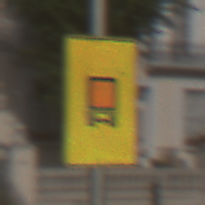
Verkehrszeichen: KennzeichnungspflichtigeFahrzeugeGefaehrlicheGueterOhnePfeilsymbol
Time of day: MorningAfternoon
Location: Outdoor (Urban)
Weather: PartlyCloudy
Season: NotSpecified
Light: Natural